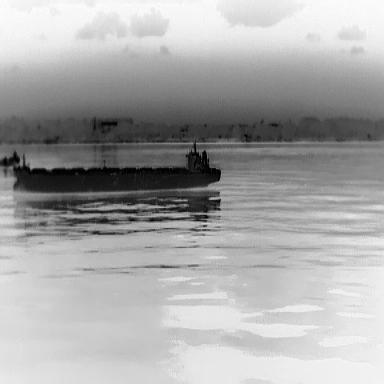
There is a liner in the infrared image.